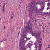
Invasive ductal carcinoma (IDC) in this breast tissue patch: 1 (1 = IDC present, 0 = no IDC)